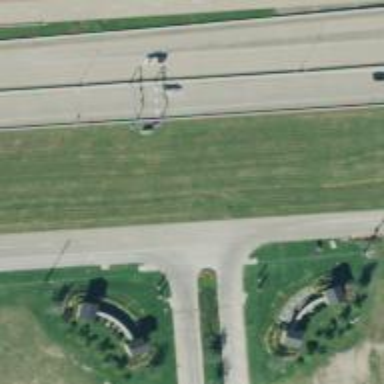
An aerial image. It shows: Secondary road with frontage road alongside.